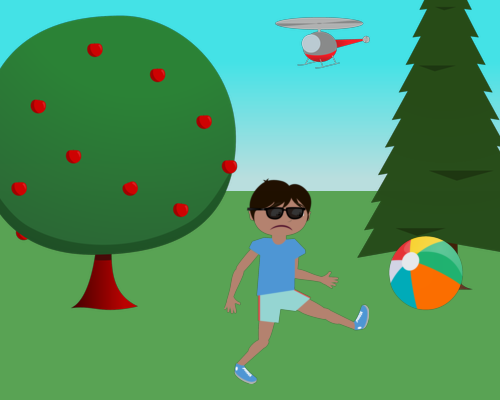
there is an apple tree to the left and a small pine tree to the right  top cent is a helicopter flying left front and center is a sal boy with sunglasses kicking a beach ball